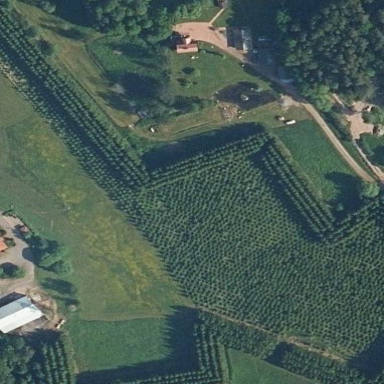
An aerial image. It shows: Plant nursery cultivating trees.